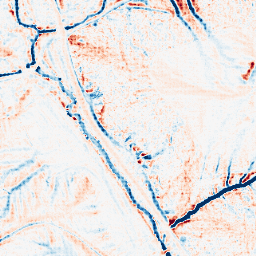
Category: edge_preserving
Decomposition family: median
Decomposition parameters: size: 11
Upsampling method: sinc_hamming
Upsampling parameters: scale: 4
kernel_size: 4
Upsampling scale: 4